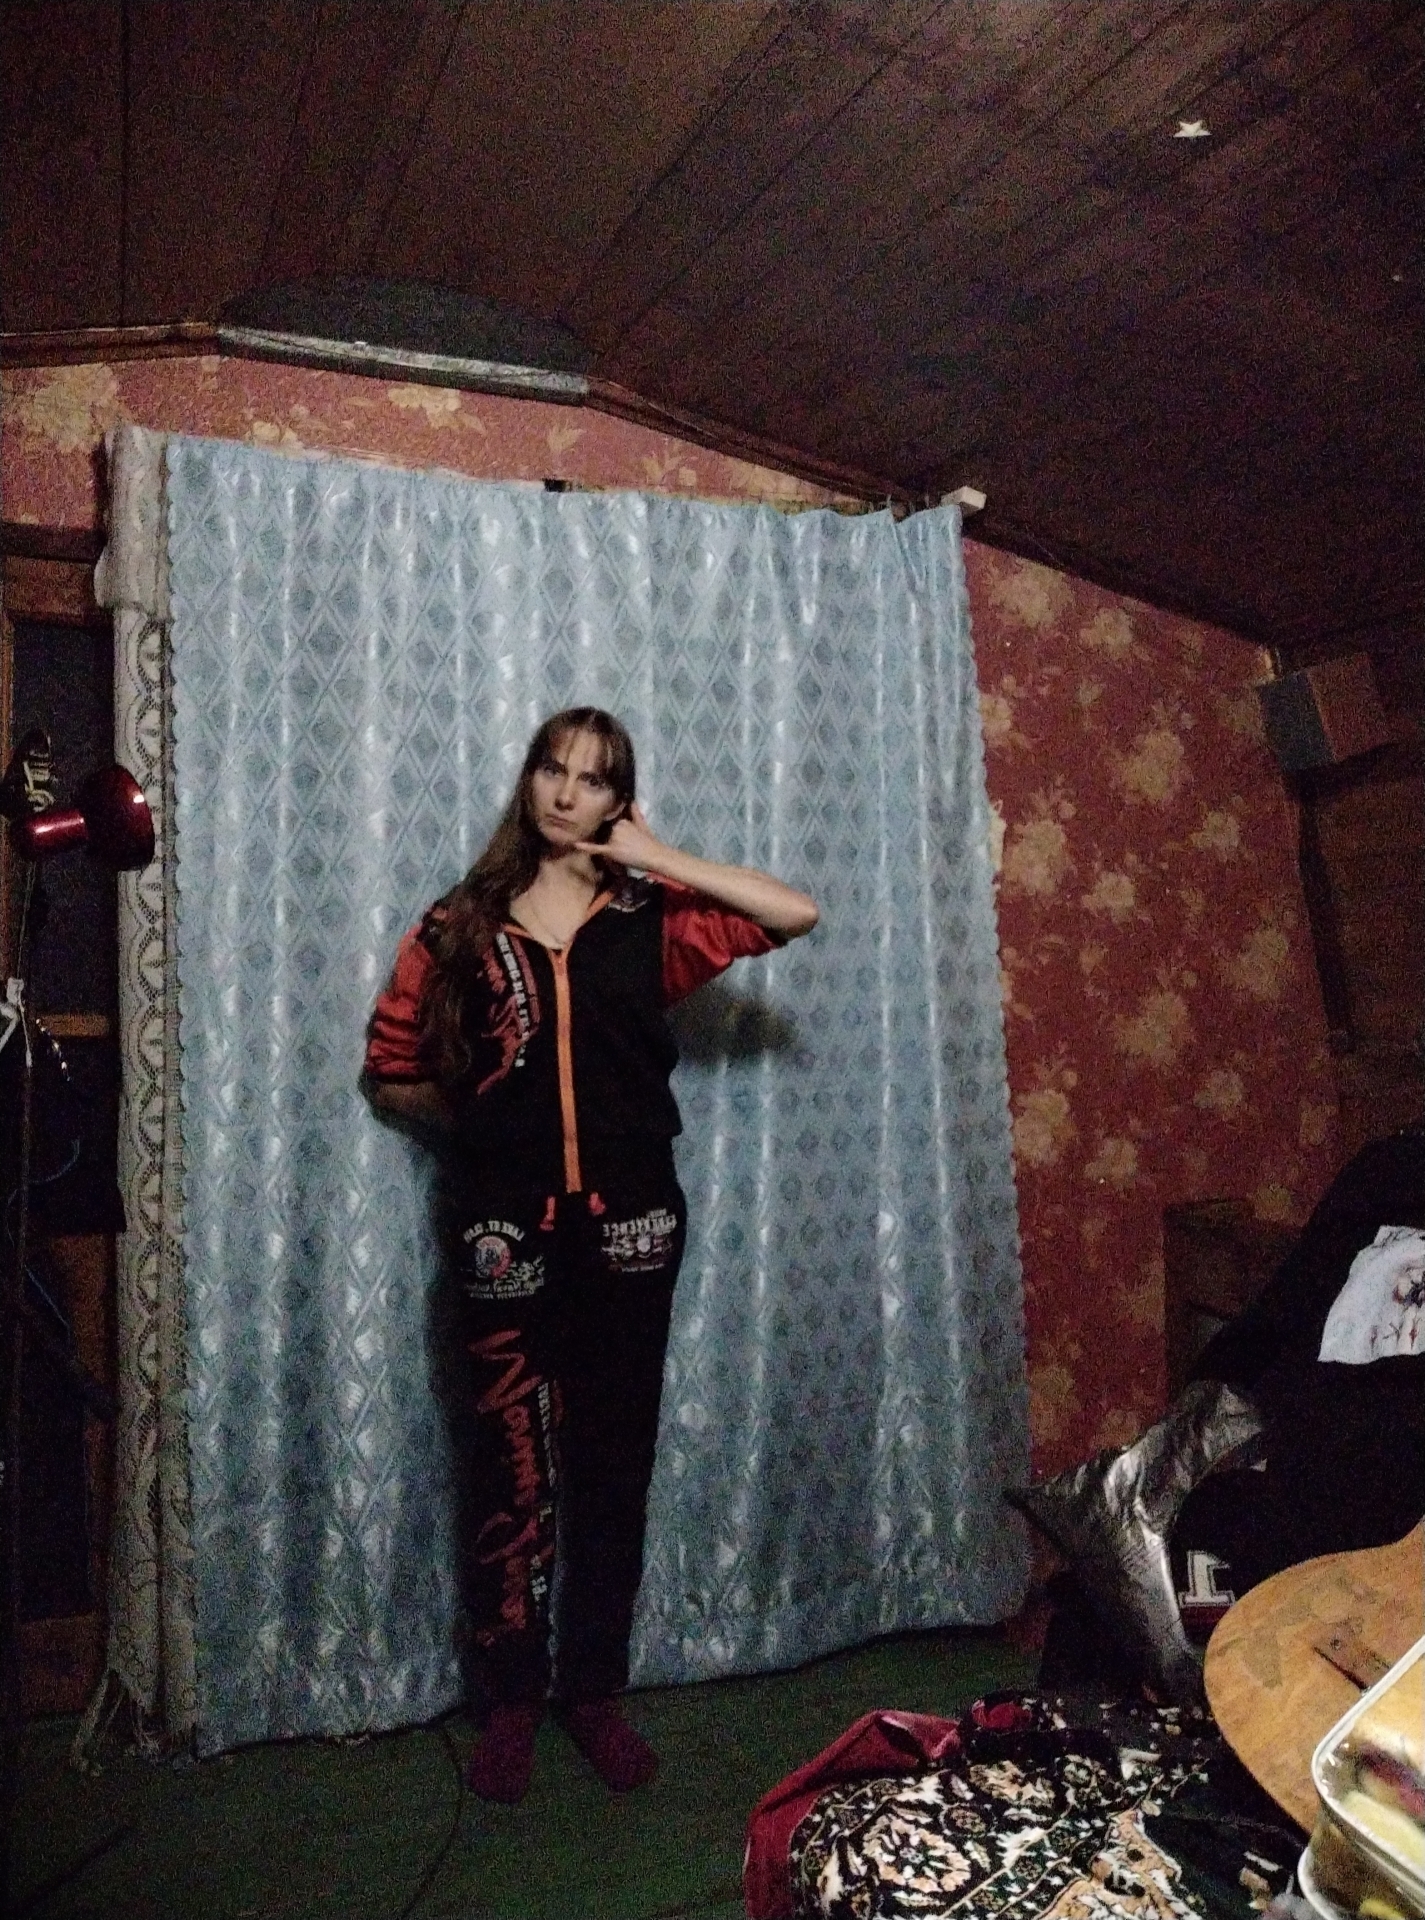
Label: noise